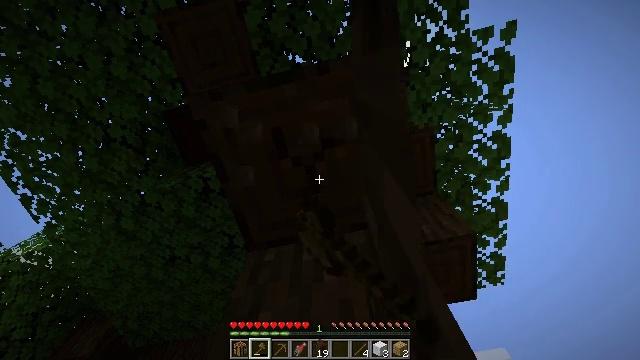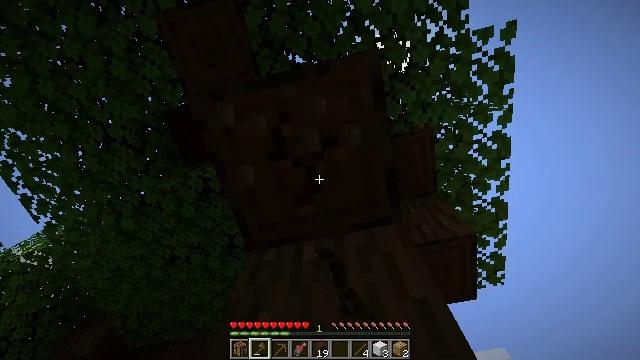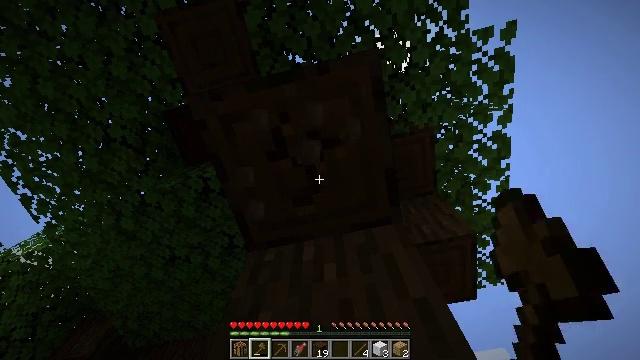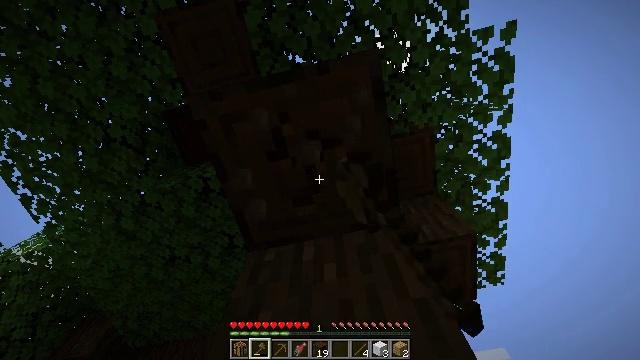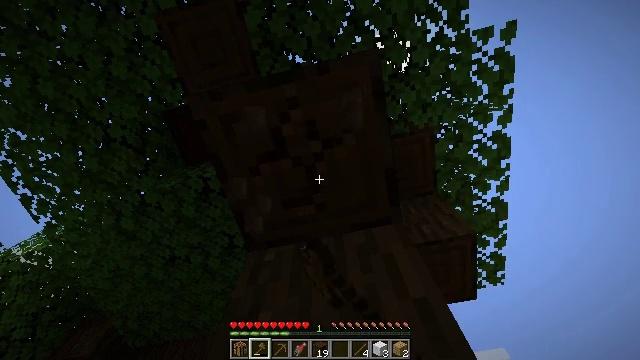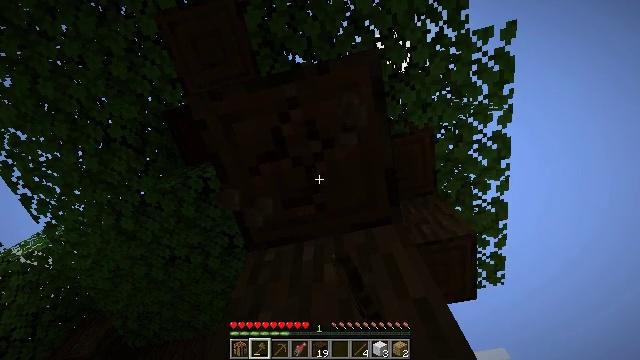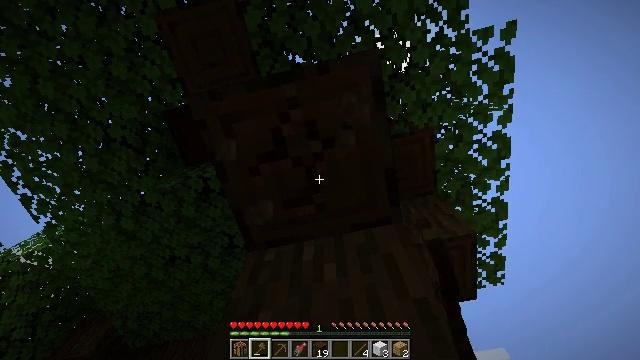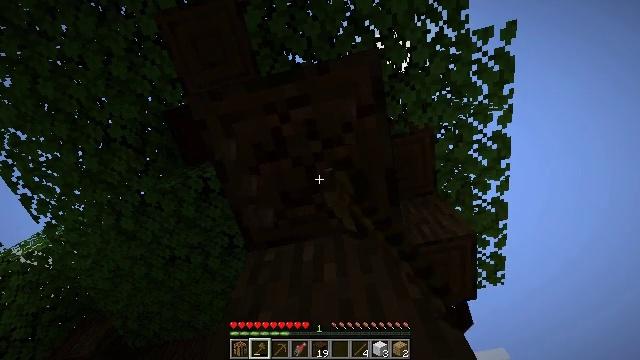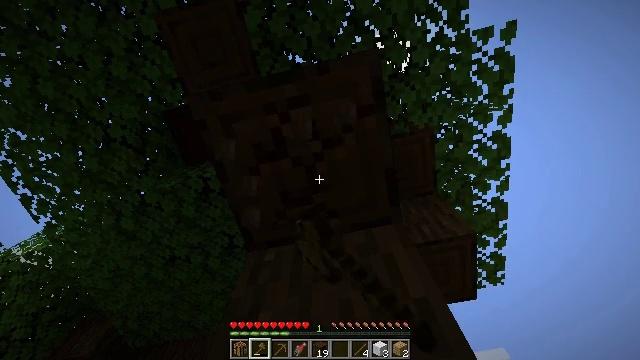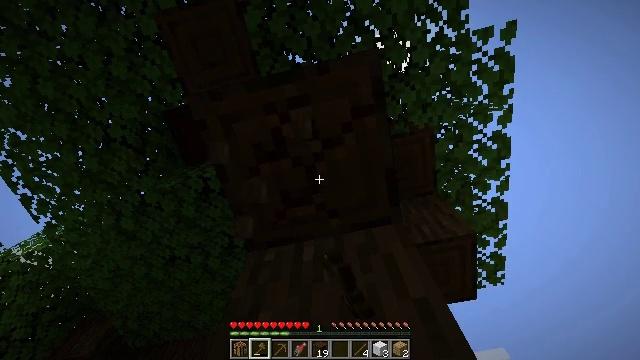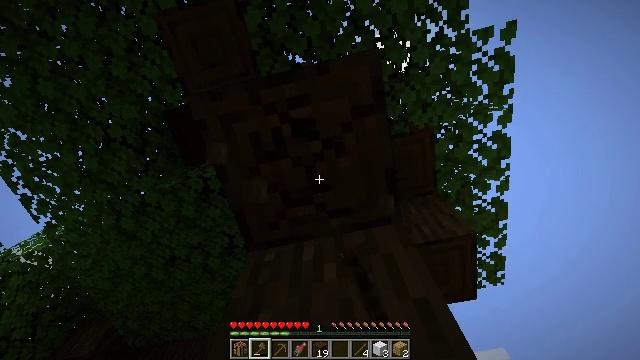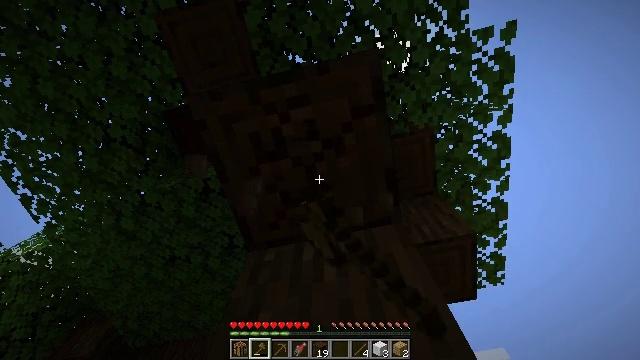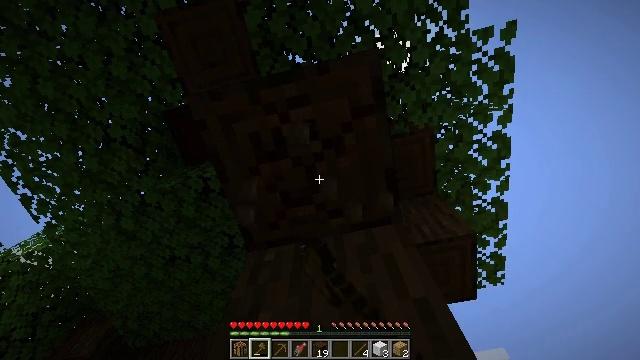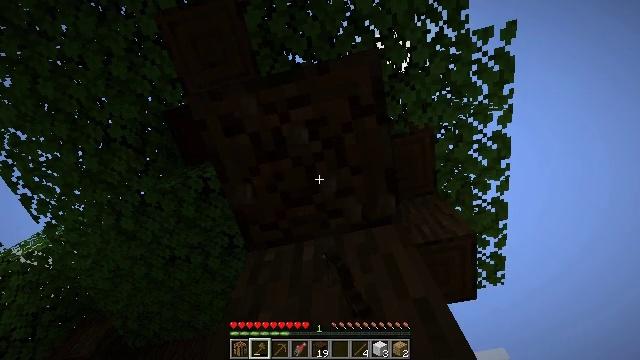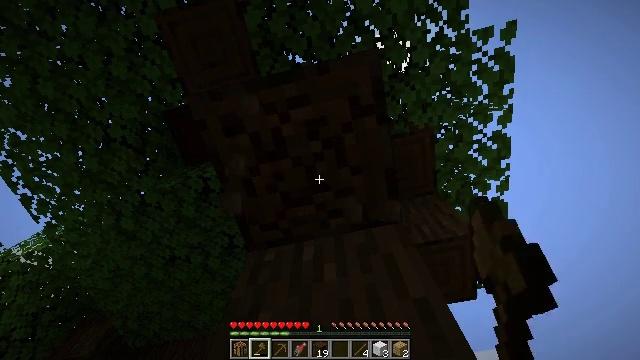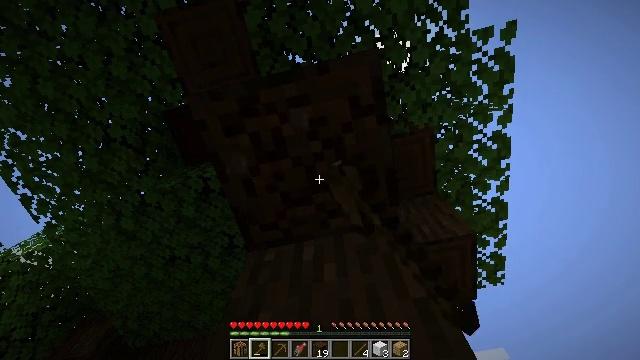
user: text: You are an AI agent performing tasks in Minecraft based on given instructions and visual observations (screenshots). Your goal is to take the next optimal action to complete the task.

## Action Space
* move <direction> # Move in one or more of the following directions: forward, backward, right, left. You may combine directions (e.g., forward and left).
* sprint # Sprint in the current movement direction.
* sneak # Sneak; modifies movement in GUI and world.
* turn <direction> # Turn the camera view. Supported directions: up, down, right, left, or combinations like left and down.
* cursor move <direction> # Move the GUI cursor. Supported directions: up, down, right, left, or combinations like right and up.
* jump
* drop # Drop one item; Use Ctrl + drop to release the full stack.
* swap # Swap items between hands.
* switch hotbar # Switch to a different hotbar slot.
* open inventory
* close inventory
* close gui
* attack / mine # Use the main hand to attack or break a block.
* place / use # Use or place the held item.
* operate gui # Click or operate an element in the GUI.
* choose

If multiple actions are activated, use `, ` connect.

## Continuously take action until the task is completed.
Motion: motion action
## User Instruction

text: Harvest dark oak log for resources.
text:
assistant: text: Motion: attack / mine
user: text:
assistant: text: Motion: attack / mine
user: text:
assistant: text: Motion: attack / mine
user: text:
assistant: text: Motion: attack / mine
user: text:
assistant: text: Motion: attack / mine
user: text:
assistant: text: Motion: attack / mine
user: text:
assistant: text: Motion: attack / mine
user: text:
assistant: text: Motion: attack / mine
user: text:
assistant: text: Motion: attack / mine
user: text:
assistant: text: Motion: attack / mine
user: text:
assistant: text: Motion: attack / mine
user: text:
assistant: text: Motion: attack / mine
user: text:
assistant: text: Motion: attack / mine
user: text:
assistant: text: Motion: attack / mine
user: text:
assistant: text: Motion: attack / mine
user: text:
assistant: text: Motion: attack / mine
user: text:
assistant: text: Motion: attack / mine
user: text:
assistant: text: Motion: attack / mine
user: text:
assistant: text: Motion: attack / mine
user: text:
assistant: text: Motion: attack / mine
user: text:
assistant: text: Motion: attack / mine
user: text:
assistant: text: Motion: attack / mine
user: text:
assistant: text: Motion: attack / mine
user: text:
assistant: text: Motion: attack / mine
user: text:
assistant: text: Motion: attack / mine
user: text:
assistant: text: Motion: turn up, attack / mine
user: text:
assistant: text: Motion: turn up, attack / mine
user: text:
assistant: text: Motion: attack / mine
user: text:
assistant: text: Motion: attack / mine
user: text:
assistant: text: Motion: attack / mine